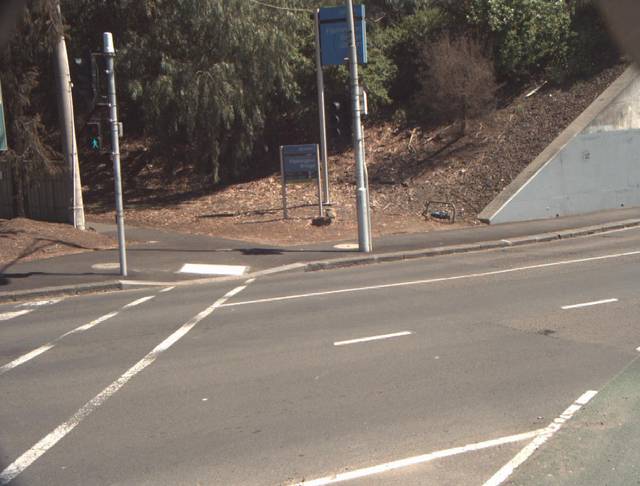
Region: Australia
Coordinates: -37.788, 144.94